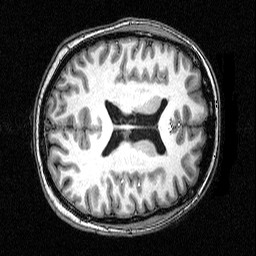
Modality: T1w
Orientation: axial
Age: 36
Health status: healthy
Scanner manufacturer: siemens
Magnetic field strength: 3 T
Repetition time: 2.5 s
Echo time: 0.00393 s